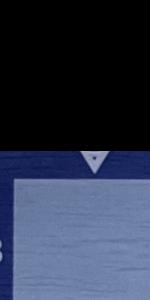
Label: Empty